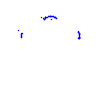
Particle: proton